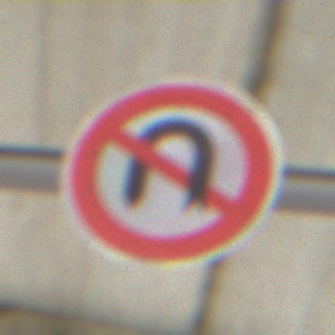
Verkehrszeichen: VerbotWenden
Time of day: MorningAfternoon
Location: Roofed (Suburban)
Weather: PartlyCloudy
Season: Winter
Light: Natural